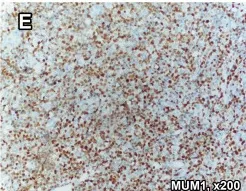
Pathological specimen. (D,E) Immunohistochemical examination reveals positive staining for CD20 and MUM1 in the lymphoid cells (x200).
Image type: pathology (immunostaining)